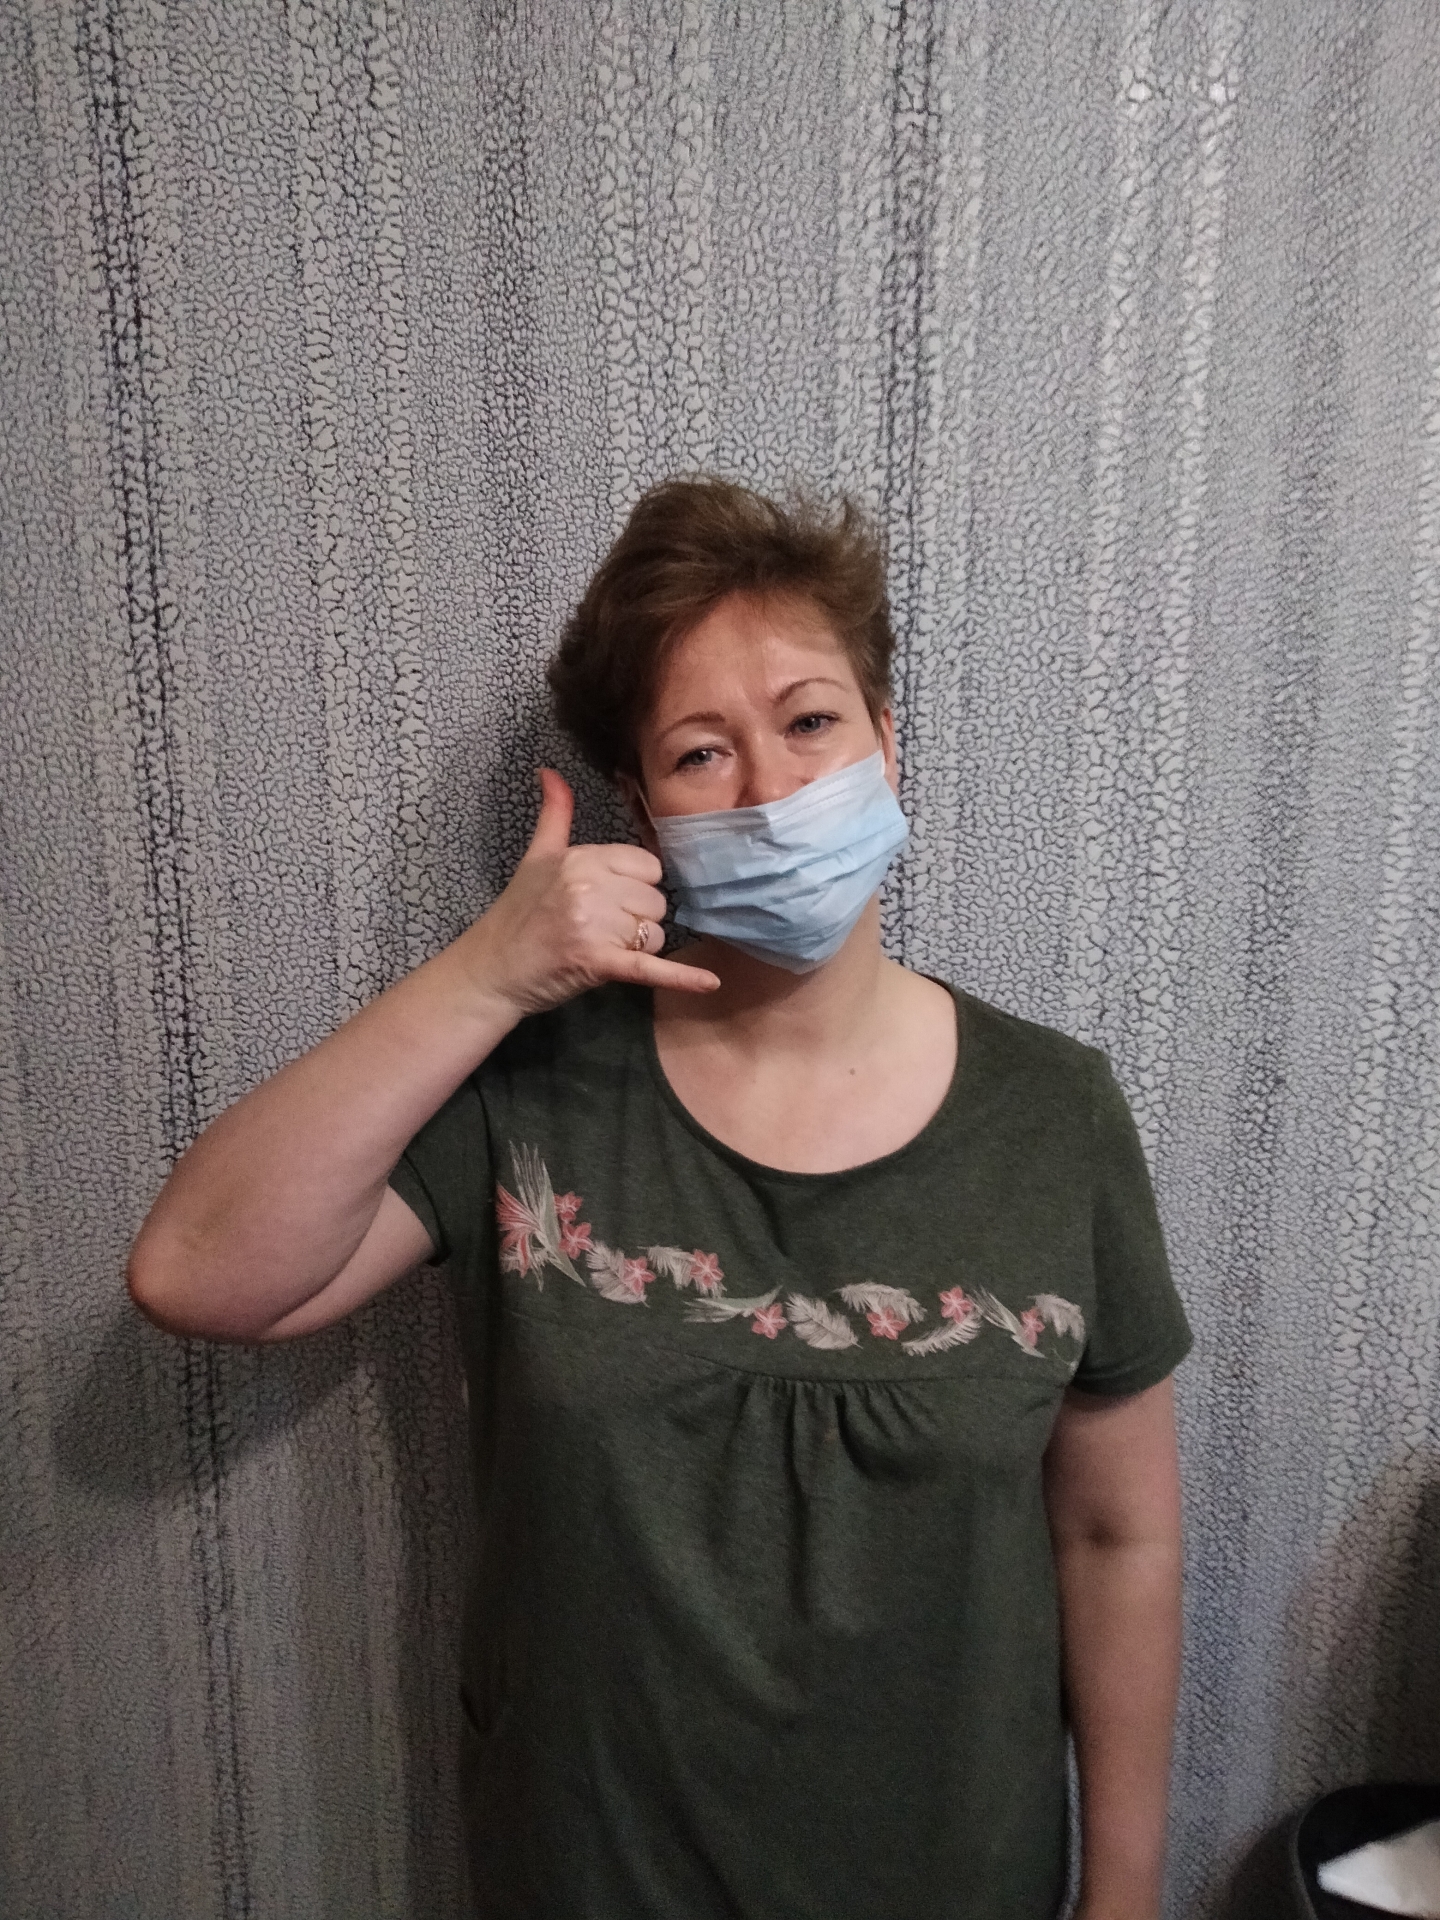
Label: clear